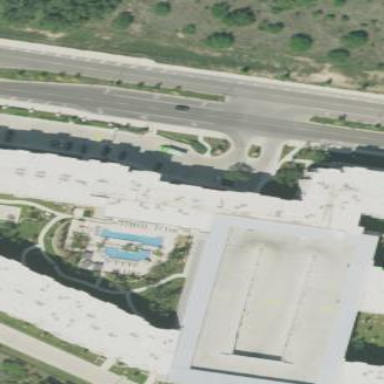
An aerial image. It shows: Multi-storey parking building.